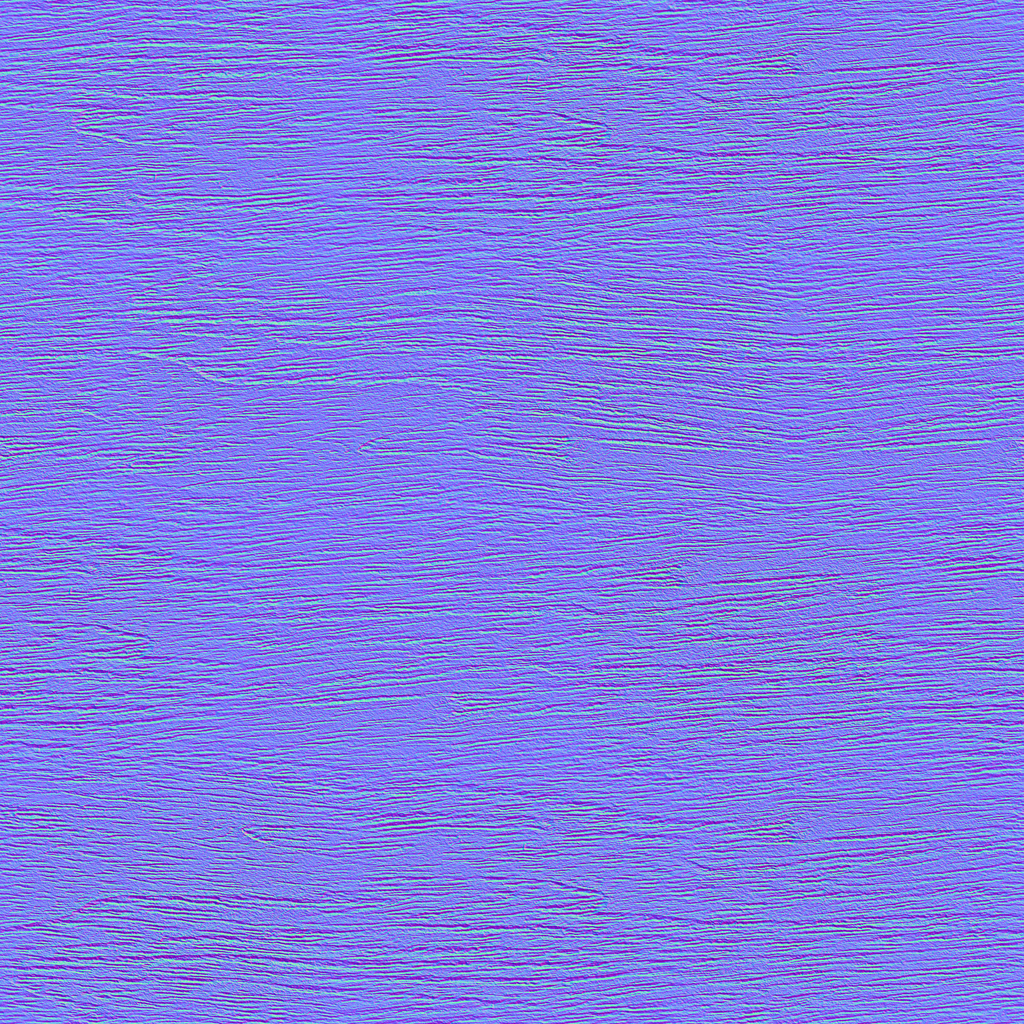
Texture map type: NormalGL